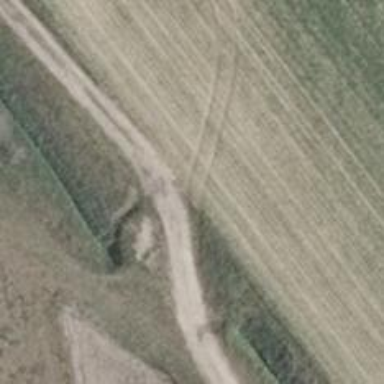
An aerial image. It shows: Track road with grade3 tracktype.